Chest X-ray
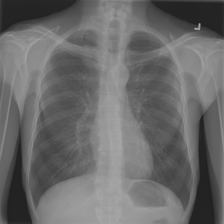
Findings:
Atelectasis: negative
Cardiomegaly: negative
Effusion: negative
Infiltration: negative
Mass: negative
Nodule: negative
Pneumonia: negative
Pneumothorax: negative
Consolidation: negative
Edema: negative
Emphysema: negative
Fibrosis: negative
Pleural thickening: negative
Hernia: negative